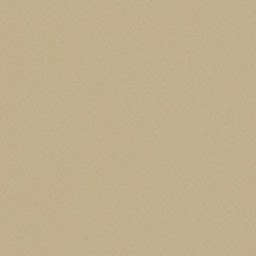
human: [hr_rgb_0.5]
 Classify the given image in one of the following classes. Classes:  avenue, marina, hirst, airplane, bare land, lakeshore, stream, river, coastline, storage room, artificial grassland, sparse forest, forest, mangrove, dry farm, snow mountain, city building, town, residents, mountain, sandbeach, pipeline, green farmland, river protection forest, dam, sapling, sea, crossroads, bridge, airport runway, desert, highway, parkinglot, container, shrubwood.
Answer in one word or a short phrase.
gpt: desert